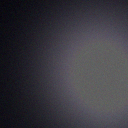
Screen state: off